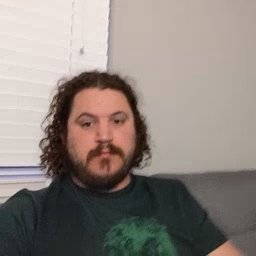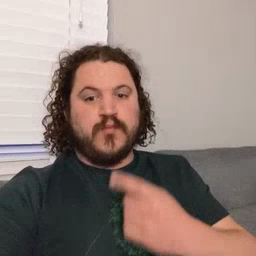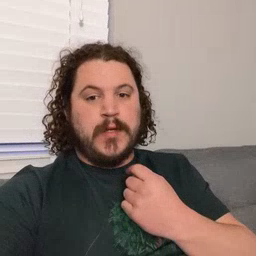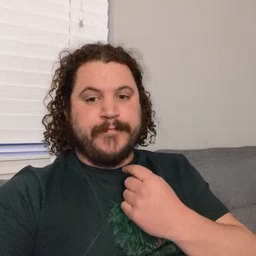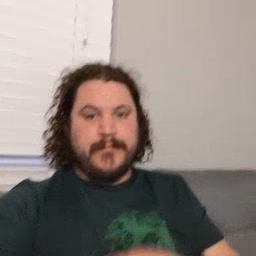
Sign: red